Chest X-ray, PA view. Patient: 70 years old, sex M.
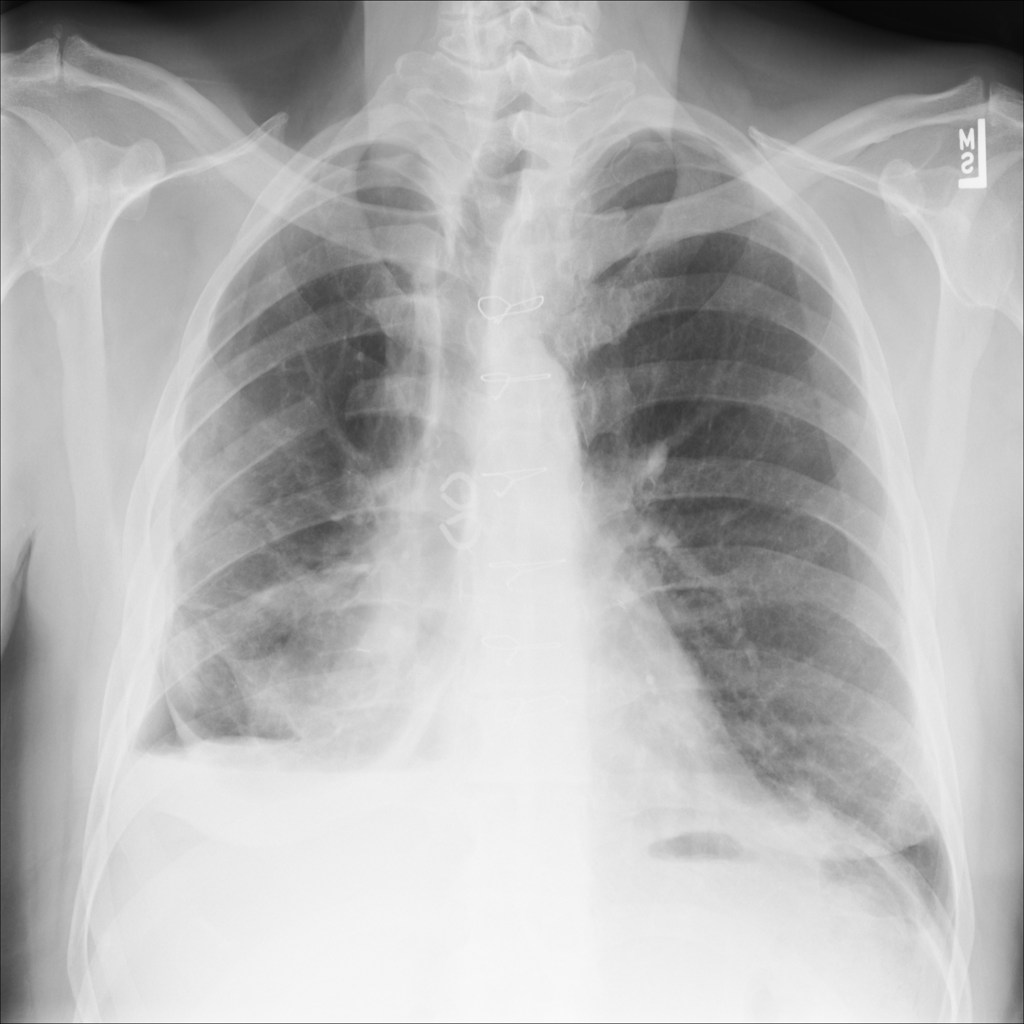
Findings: Effusion, Pneumothorax